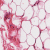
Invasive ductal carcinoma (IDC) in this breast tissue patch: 0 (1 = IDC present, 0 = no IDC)